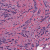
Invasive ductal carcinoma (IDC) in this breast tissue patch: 1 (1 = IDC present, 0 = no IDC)